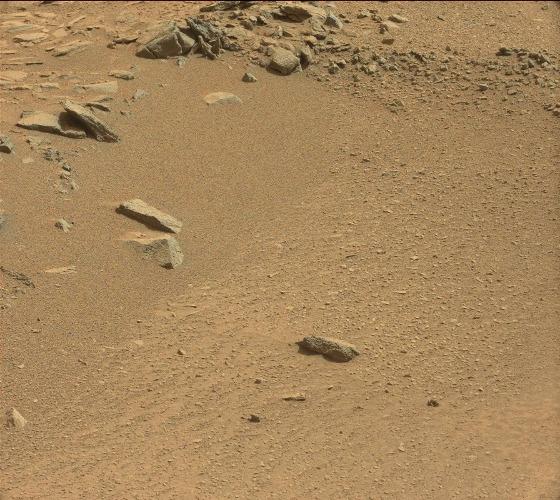
Terrain classes present: Bedrock, Gravel / Sand / Soil, Rock, Shadow